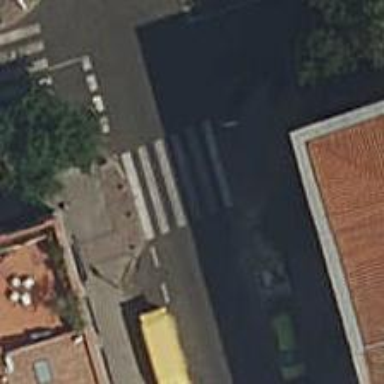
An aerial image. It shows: Marked road crossing.